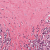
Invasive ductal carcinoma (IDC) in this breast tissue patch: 1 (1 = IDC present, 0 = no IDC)